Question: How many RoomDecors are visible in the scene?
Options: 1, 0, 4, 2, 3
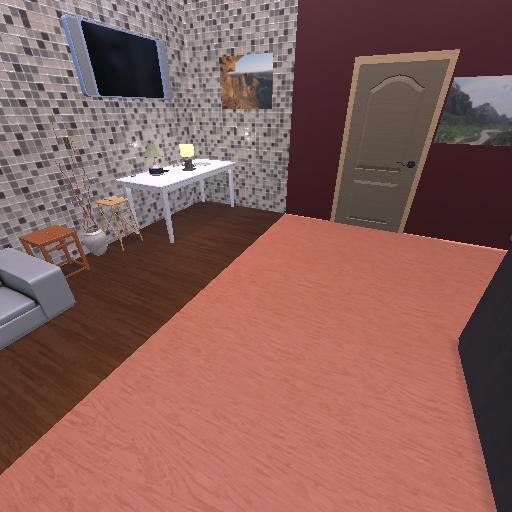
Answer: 1